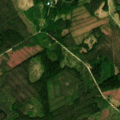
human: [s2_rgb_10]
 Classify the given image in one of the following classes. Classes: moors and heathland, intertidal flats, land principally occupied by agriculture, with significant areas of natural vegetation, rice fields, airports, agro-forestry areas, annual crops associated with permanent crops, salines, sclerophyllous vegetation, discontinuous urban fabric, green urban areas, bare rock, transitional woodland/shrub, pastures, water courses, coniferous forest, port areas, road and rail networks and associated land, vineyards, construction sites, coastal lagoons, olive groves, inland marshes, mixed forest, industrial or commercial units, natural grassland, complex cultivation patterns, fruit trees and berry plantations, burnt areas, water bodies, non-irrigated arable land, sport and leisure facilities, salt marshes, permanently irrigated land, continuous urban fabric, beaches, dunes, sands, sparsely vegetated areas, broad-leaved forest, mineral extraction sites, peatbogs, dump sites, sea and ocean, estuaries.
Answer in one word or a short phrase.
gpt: coniferous forest, mixed forest, transitional woodland/shrub